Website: lowes
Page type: payment
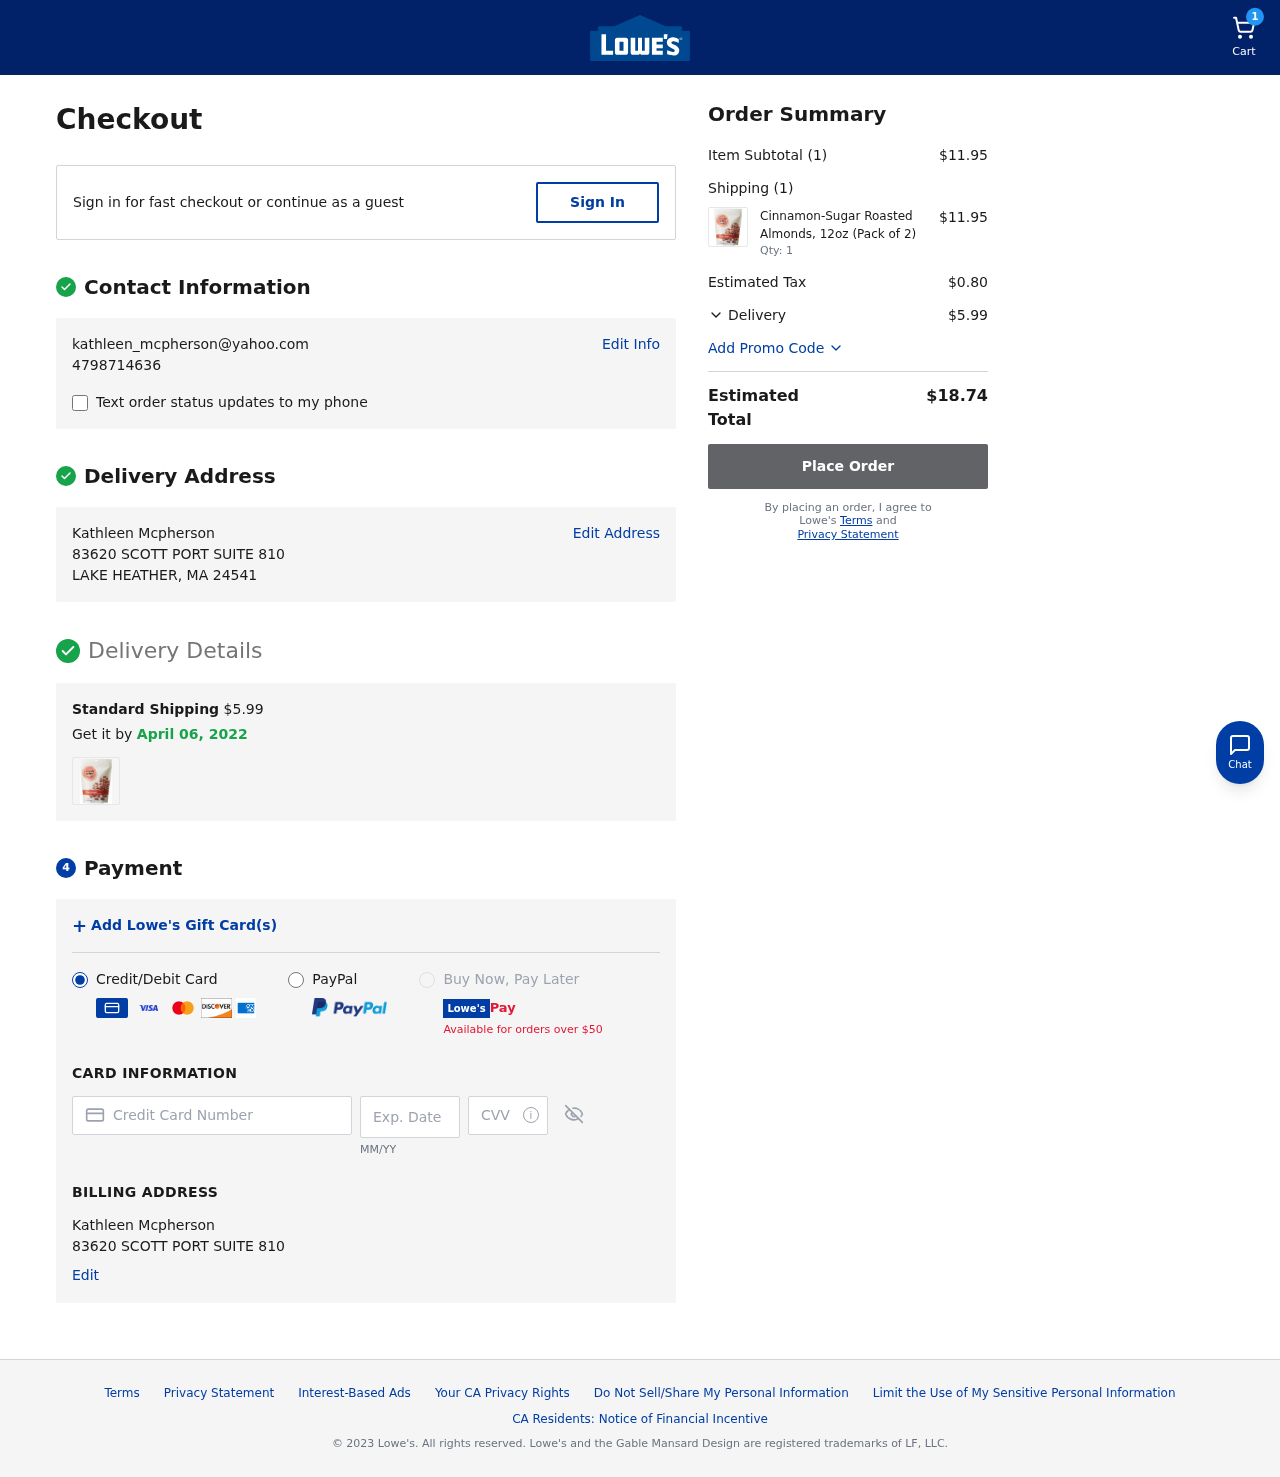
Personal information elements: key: PII_CARD_CVV
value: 025
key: PII_CARD_EXPIRY
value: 01/27
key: PII_CARD_NUMBER
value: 4949 9937 1900 7066
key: PII_EMAIL
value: kathleen_mcpherson@yahoo.com
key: PII_FULLNAME
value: Kathleen Mcpherson
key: PII_FULLNAME2
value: Kathleen Mcpherson
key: PII_PHONE
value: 4798714636
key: PII_STREET
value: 83620 SCOTT PORT SUITE 810
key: PII_STREET2
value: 83620 SCOTT PORT SUITE 810
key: PII_CITY_STATE_ZIP
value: LAKE HEATHER, MA 24541
Product elements: key: PRODUCT1_NAME
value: Cinnamon-Sugar Roasted Almonds, 12oz (Pack of 2)
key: PRODUCT1_PRICE
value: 11.95
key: PRODUCT1_QUANTITY
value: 1
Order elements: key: ORDER_NUM_ITEMS
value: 1
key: ORDER_SHIPPING_COST
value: $5.99
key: ORDER_DELIVERY_DATE
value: April 06, 2022
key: ORDER_SUBTOTAL
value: $11.95
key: ORDER_NUM_ITEMS2
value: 1
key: ORDER_TAX
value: $0.80
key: ORDER_SHIPPING_COST2
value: $5.99
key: ORDER_TOTAL
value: $18.74